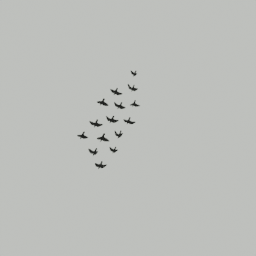
Label: animals